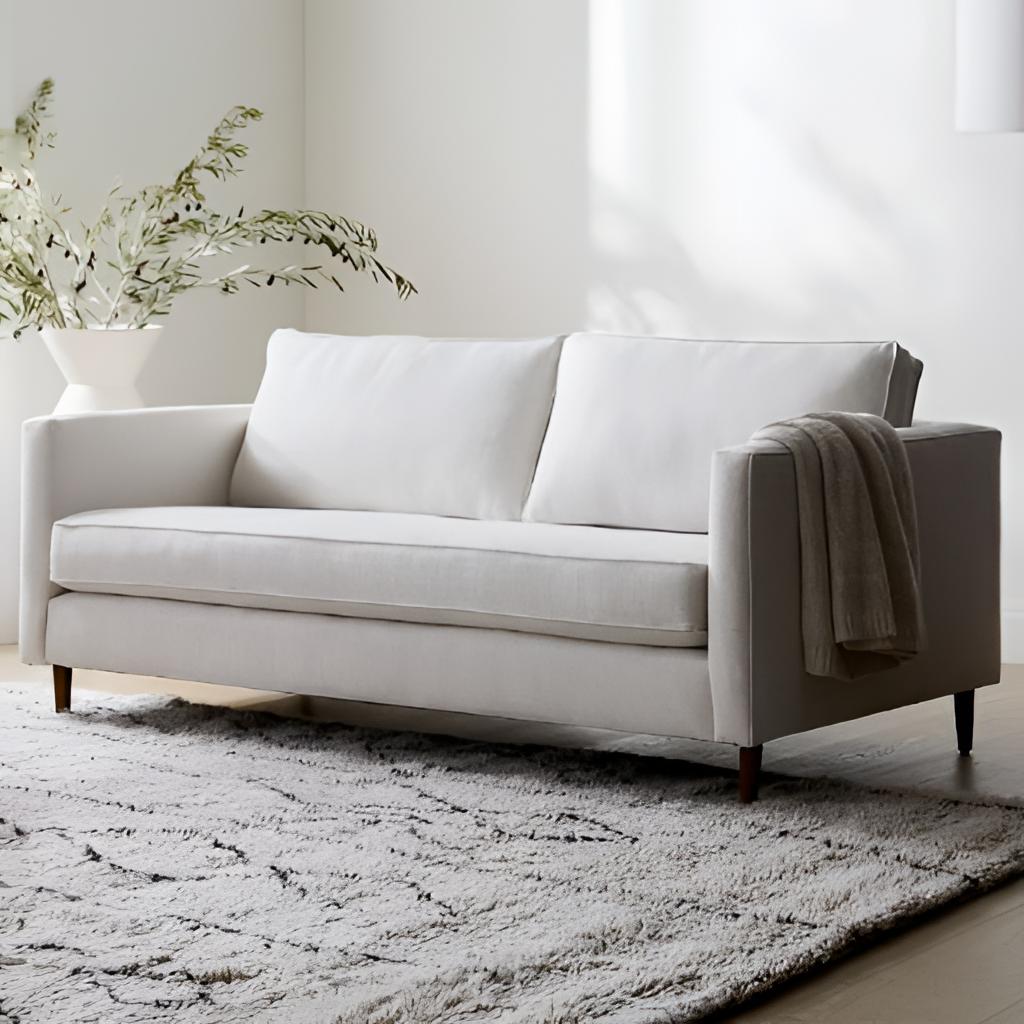
white fabric sofa, living room, wood flooring, with plank pattern, white paint wallpaper, with solid pattern, minimalist